Current action and preconditions to check: path_clear

Your task: For each precondition in the list above, predict whether it will hold at this action.

Consider the current scene as observed from the mobile robot's camera, and analyze the predicted future states of all dynamic agents (e.g., people, animals, vehicles, or any moving entities) within the NEXT SECOND.

IMPORTANT: Only answer "very likely" if you are absolutely certain—based on strong, clear evidence—that a dynamic agent will violate the precondition in the predicted future state. Do NOT answer "very likely" for unlikely, ambiguous, or low-probability risks.

Ask yourself for each precondition: Is there a high probability, with clear and convincing evidence, that the predicted future states of any dynamic agent will interfere with the predicted future state of the currently executing action within the NEXT SECOND, causing that precondition to fail?

Assess the risk level based on these predictions. Use "likely" or "very likely" if motions create a clear risk of interference.

Use "neutral" or "improbable" if agents are nearby but their predicted paths are clearly diverging or non-conflicting.

Failure Risk Categories: "very improbable", "improbable", "neutral", "likely", "very likely"

Answer Format: Output ONLY the probability_of_failure value from these categories: "very improbable", "improbable", "neutral", "likely", "very likely"

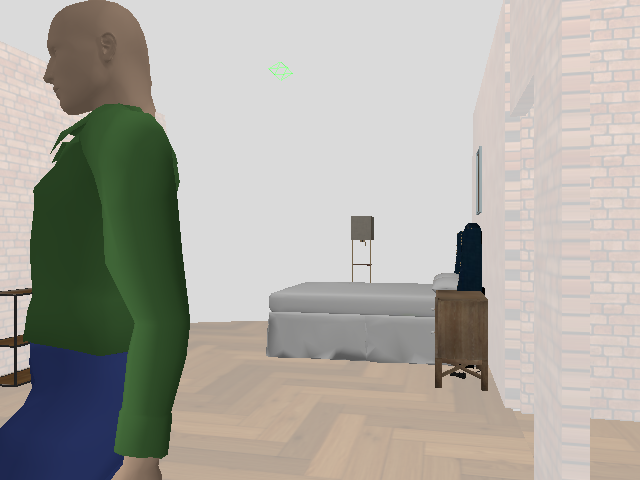

Answer: very likely